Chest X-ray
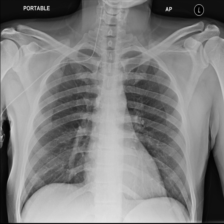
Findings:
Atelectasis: negative
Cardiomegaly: negative
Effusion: negative
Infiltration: negative
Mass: negative
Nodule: negative
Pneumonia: negative
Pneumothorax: negative
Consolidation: negative
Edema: negative
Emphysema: negative
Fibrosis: negative
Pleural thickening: negative
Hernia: negative